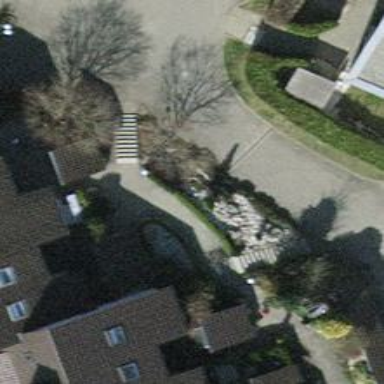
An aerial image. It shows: Set of steps on the road.